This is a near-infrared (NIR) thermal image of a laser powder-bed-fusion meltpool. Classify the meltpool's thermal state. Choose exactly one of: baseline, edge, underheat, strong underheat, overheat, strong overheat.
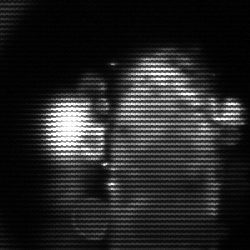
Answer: strong underheat